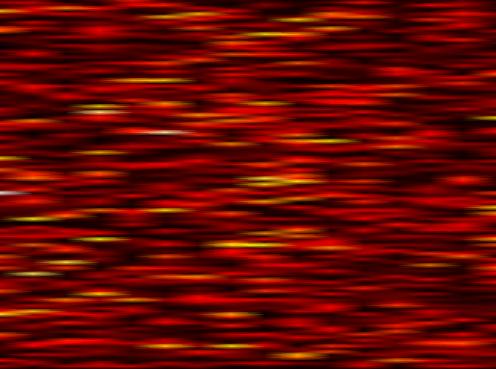
Label: OFDM